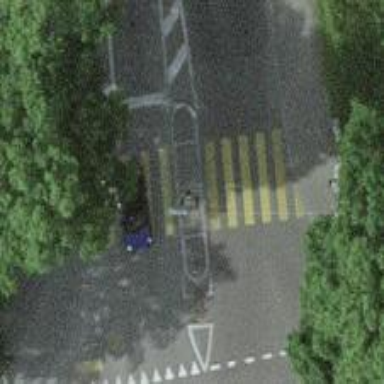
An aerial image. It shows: Secondary road with separate asphalt sidewalks.